Interaction volume radius: 10 \u00c5
Interaction volume height: 30 \u00c5
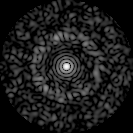
Disorder parameter: 0.8455